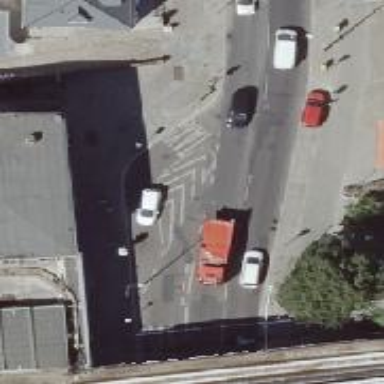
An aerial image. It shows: Taxi stand.